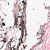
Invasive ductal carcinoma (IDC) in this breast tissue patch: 0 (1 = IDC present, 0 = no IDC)